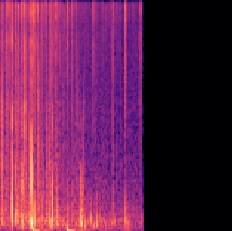
Sound class: Fire crackling